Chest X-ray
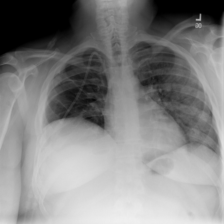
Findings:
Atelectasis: negative
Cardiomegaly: negative
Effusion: negative
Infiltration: positive
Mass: negative
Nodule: negative
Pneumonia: negative
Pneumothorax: negative
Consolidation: negative
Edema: positive
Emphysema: negative
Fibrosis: negative
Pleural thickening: negative
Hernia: negative